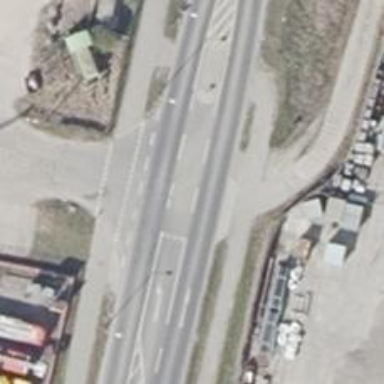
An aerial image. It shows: Primary highway with asphalt surface and sidewalks on both sides.